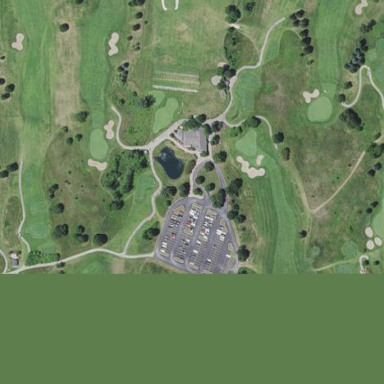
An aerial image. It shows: Golf course.